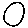
Label: circle